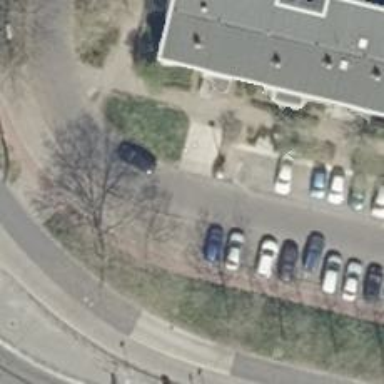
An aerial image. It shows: Asphalt footway with unmarked crossing.